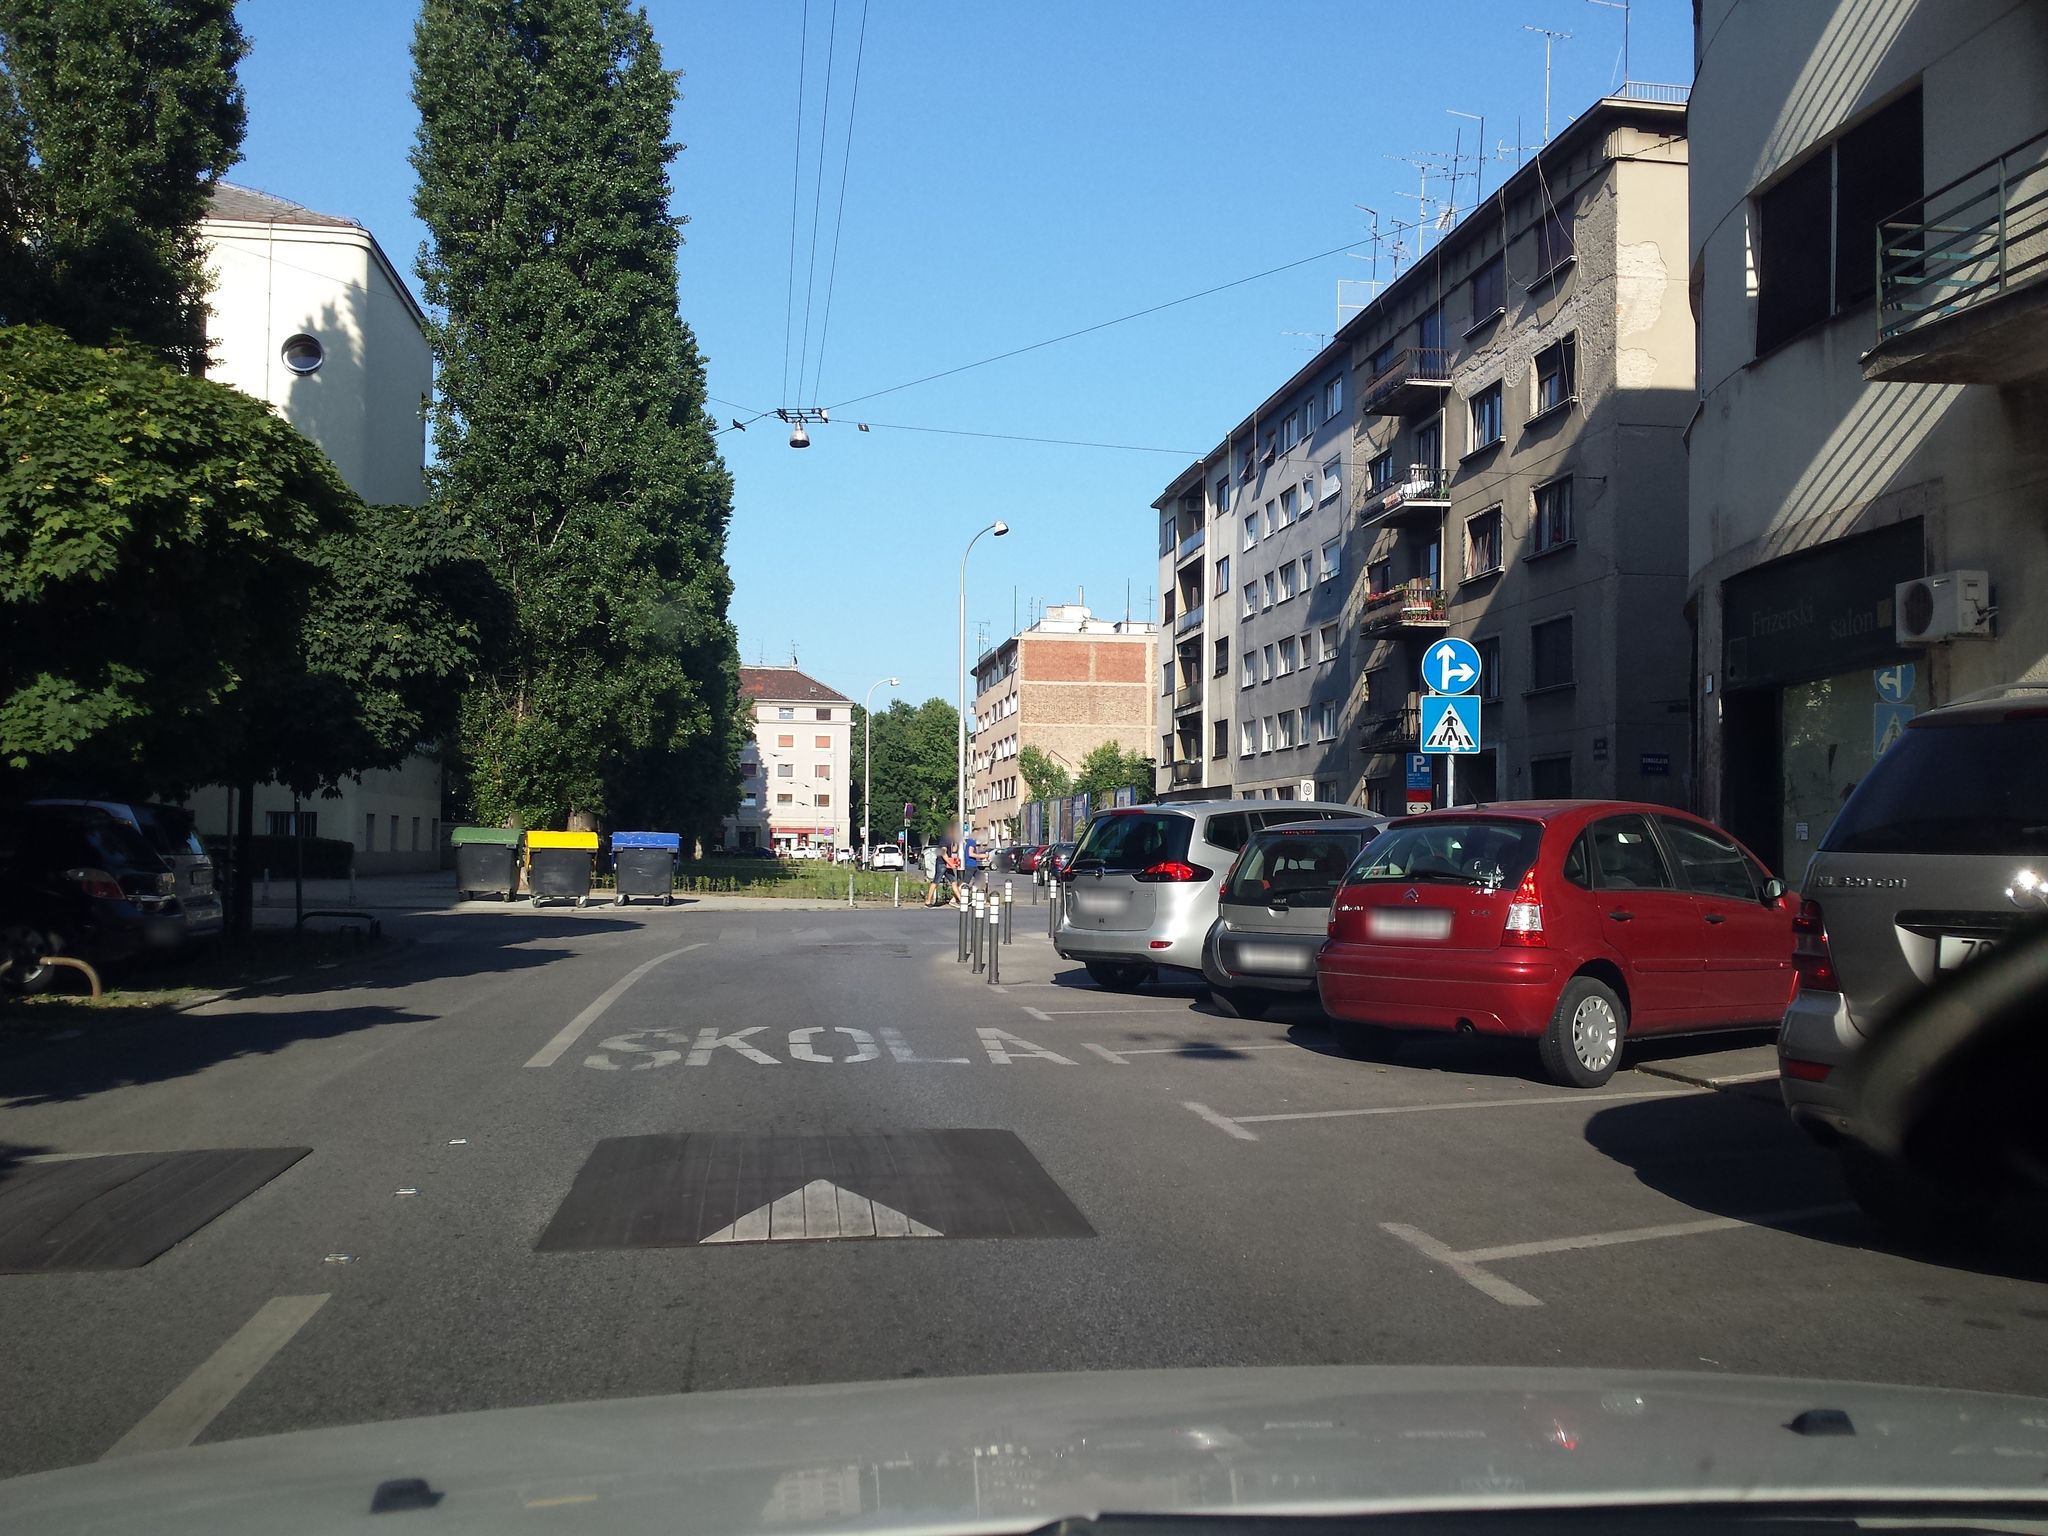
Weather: clear
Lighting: day
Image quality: good
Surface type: driving surface
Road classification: footway
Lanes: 2
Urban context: urban centre
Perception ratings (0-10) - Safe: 1.96, Lively: 8.53, Beautiful: 5.72, Boring: 2.03, Depressing: 4.34, Wealthy: 7.11